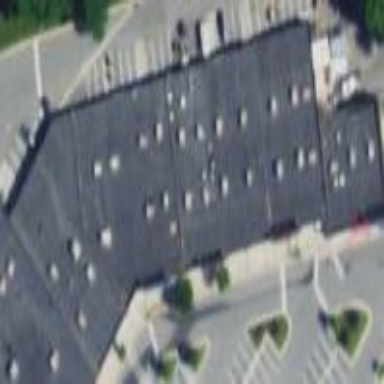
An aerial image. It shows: Retail building.